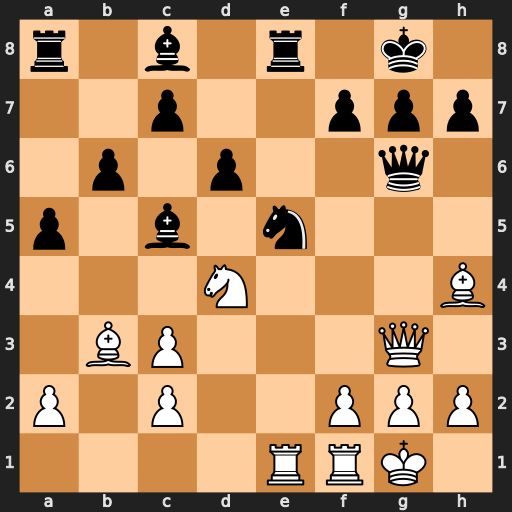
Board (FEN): r1b1r1k1/2p2ppp/1p1p2q1/p1b1n3/3N3B/1BP3Q1/P1P2PPP/4RRK1
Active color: w
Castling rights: -
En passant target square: -
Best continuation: f4 Ba6 fxe5